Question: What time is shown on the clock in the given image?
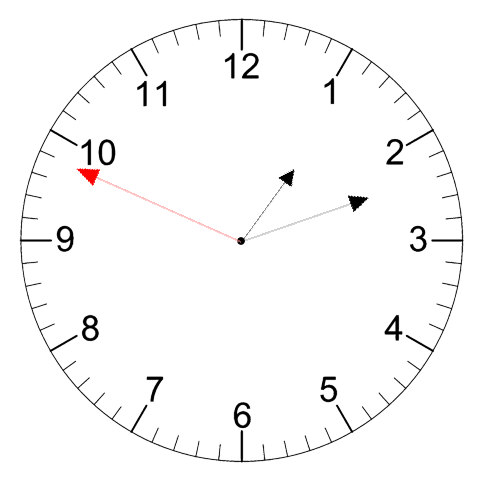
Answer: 01:11:49